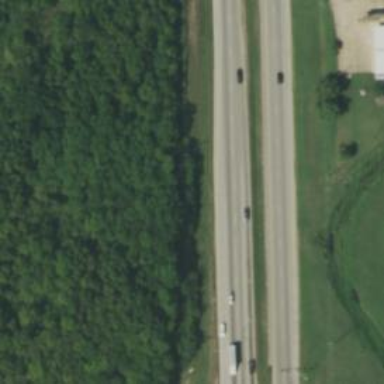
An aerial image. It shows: Trunk highway with expressway features.